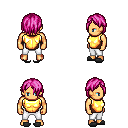
a pixel art fantasy rpg character, male body template, human, tanned skin, gold chest armor, white pants, pink bangs hairstyle, gray slippers, four views (front, back, left, right), 2x2 character sprite sheet, small pixel art, hard edges, no anti-aliasing